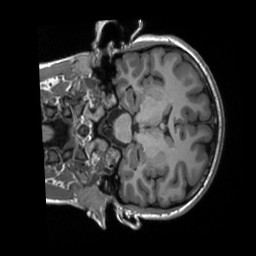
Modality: T1w
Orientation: coronal
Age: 24
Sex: female
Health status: ill
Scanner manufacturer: siemens
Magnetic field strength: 3 T
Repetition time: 2.3 s
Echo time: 0.00232 s